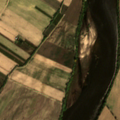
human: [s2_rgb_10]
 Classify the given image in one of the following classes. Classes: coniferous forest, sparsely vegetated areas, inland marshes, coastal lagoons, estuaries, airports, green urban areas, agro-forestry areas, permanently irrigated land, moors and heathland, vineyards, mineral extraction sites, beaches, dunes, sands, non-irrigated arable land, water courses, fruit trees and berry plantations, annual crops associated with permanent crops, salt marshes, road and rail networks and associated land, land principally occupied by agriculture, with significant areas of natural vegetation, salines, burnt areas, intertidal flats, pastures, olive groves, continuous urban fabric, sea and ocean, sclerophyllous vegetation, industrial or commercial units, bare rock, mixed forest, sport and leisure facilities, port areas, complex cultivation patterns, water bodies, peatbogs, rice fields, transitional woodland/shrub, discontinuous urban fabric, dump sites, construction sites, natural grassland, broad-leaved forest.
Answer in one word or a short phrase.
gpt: permanently irrigated land, complex cultivation patterns, water courses